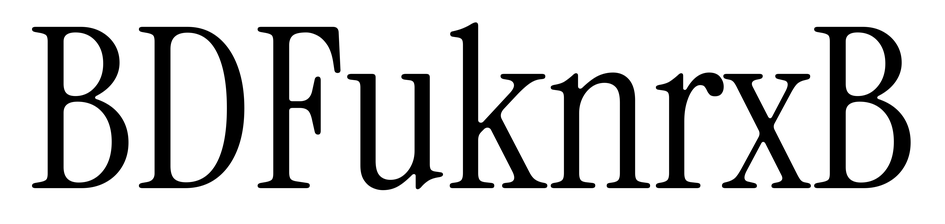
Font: InstrumentSerif-Regular